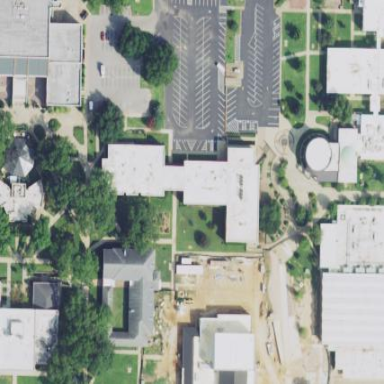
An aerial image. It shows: College building.